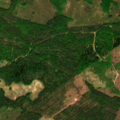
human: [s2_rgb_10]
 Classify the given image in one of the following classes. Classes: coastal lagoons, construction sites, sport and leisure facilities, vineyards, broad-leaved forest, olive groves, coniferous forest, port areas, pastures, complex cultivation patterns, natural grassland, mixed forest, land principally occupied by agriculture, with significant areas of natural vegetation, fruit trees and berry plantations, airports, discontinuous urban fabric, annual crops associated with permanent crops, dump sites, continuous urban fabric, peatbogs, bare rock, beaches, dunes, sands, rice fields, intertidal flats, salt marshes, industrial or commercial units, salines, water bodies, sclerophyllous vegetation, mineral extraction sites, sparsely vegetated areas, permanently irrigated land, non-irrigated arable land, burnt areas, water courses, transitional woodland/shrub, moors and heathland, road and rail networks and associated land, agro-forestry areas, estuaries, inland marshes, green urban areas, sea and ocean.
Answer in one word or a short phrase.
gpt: coniferous forest, mixed forest, transitional woodland/shrub